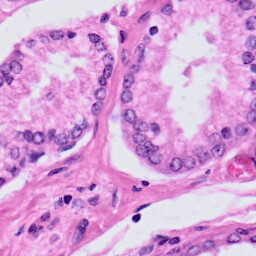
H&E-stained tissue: Prostate